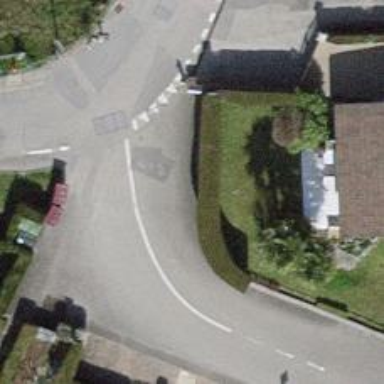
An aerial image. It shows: Post box is visible.